Question: After clicking the cancel button of MFMailComposeViewController action sheet of save draft or not is generated.

I dont want this action sheet how can i achieve that?
thanks in advance.
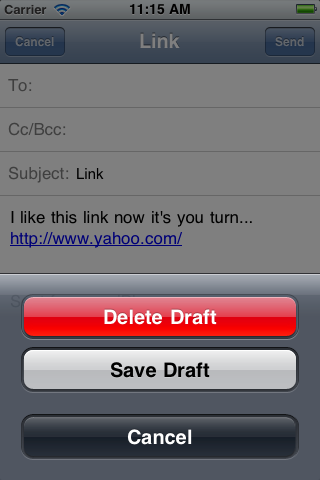
Answer: From <URL>
> In addition, after
presenting the interface, your application is not allowed to make
further changes to the email content. The user may still edit the
content using the interface, but programmatic changes are ignored.
Thus, you must set the values of content fields before presenting the
interface.
First line answers your question I think.